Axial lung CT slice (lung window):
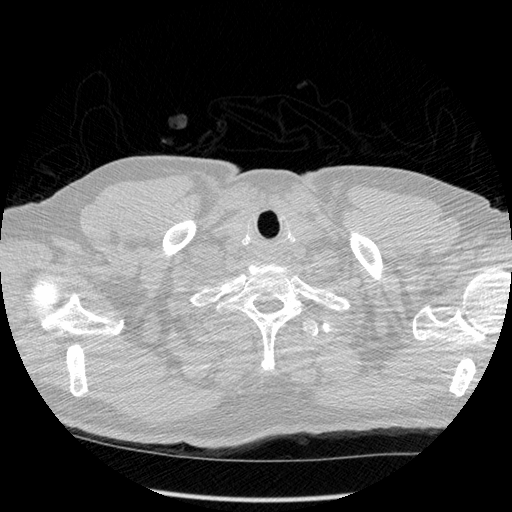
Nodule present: no